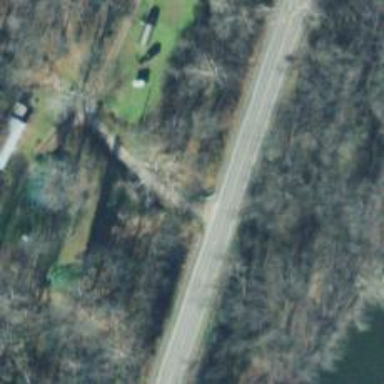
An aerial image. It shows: Service road.